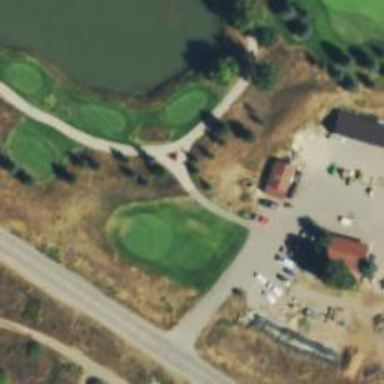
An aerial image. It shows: Path designated as golf cartpath. This is Golf Cart Path.